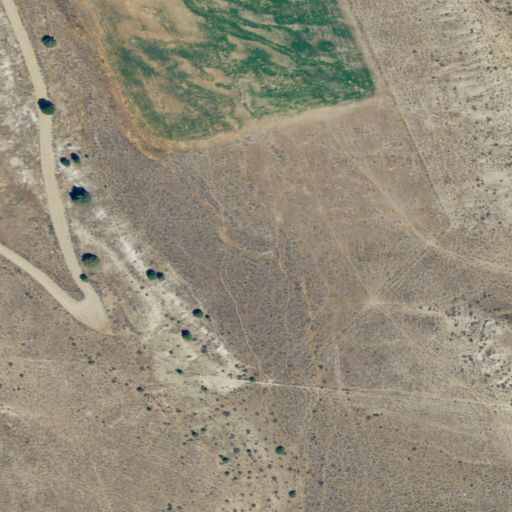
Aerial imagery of valley in Oregon named George Henry Gulch containing shrub and cultivated crops